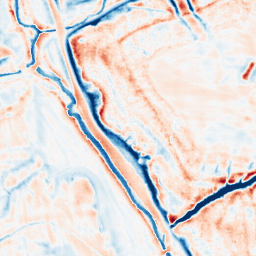
Category: edge_preserving
Decomposition family: bilateral
Decomposition parameters: d: 21
sigma_color: 100
sigma_space: 150
Upsampling method: sinc_blackman
Upsampling parameters: scale: 8
kernel_size: 16
Upsampling scale: 8